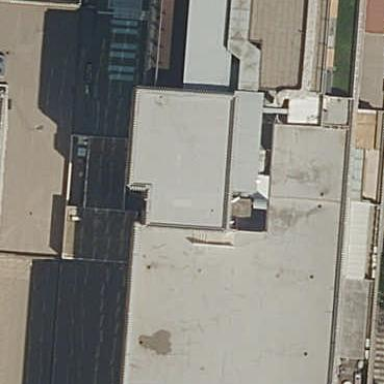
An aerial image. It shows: Part of building.